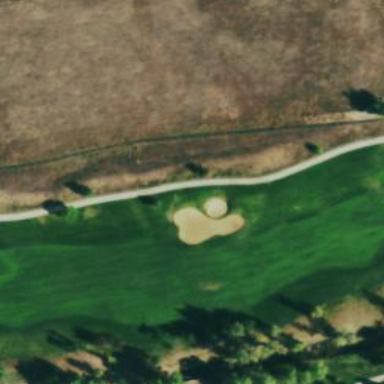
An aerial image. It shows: Golf fairway surrounded by grass.